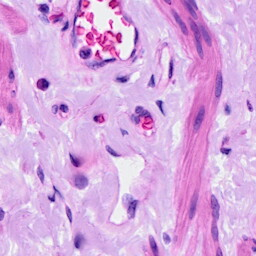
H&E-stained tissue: Ovarian